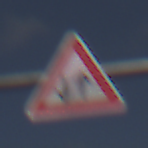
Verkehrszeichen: Gegenverkehr
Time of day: Midday
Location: Outdoor (RoadRail)
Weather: PartlyCloudy
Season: NotSpecified
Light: Natural